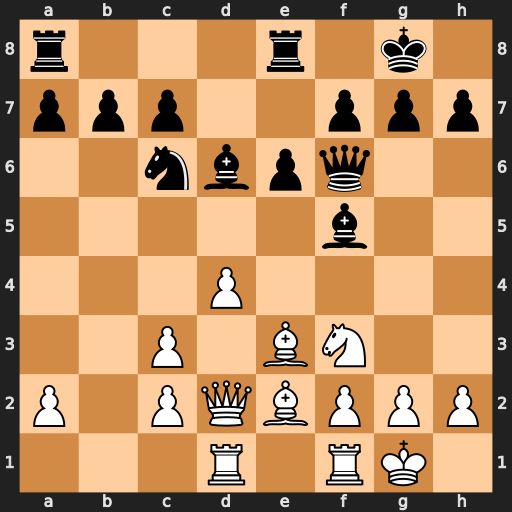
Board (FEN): r3r1k1/ppp2ppp/2nbpq2/5b2/3P4/2P1BN2/P1PQBPPP/3R1RK1
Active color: w
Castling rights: -
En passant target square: -
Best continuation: Bg5 Qg6 Nh4 h6 Nxg6